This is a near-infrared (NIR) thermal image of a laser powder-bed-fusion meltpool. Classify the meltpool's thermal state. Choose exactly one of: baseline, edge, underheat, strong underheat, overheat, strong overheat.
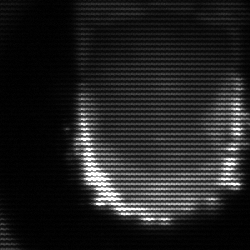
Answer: baseline